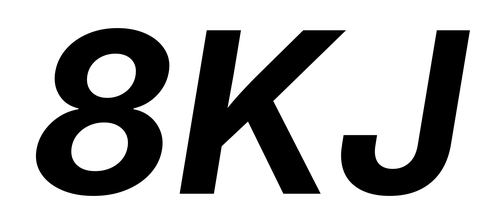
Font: Inter-Italic_Bold_Italic